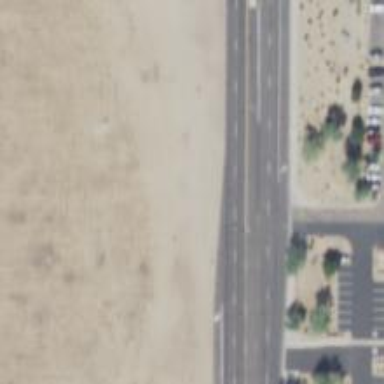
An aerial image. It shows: Secondary road with asphalt surface.